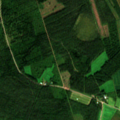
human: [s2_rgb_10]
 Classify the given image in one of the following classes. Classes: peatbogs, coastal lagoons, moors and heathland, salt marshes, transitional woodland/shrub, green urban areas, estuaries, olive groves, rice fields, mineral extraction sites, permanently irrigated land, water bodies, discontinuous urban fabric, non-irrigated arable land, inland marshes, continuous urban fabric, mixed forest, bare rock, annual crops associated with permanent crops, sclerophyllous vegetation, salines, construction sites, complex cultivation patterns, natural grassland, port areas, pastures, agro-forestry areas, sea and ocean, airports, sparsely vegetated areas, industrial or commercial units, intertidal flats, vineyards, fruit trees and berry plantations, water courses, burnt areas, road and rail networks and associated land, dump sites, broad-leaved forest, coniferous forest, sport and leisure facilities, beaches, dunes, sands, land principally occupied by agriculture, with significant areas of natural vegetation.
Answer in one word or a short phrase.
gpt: non-irrigated arable land, land principally occupied by agriculture, with significant areas of natural vegetation, coniferous forest, mixed forest, transitional woodland/shrub